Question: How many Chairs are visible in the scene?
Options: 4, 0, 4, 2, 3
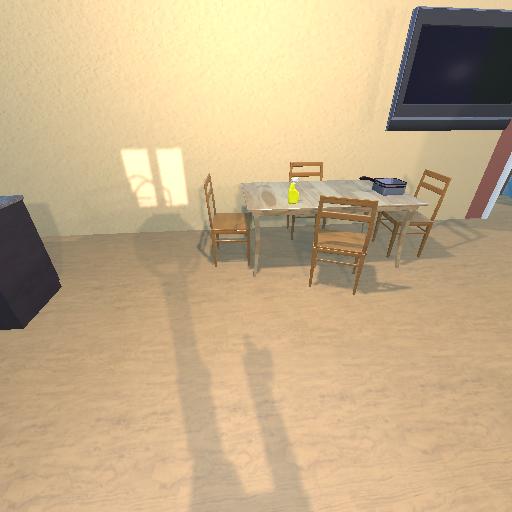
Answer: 4